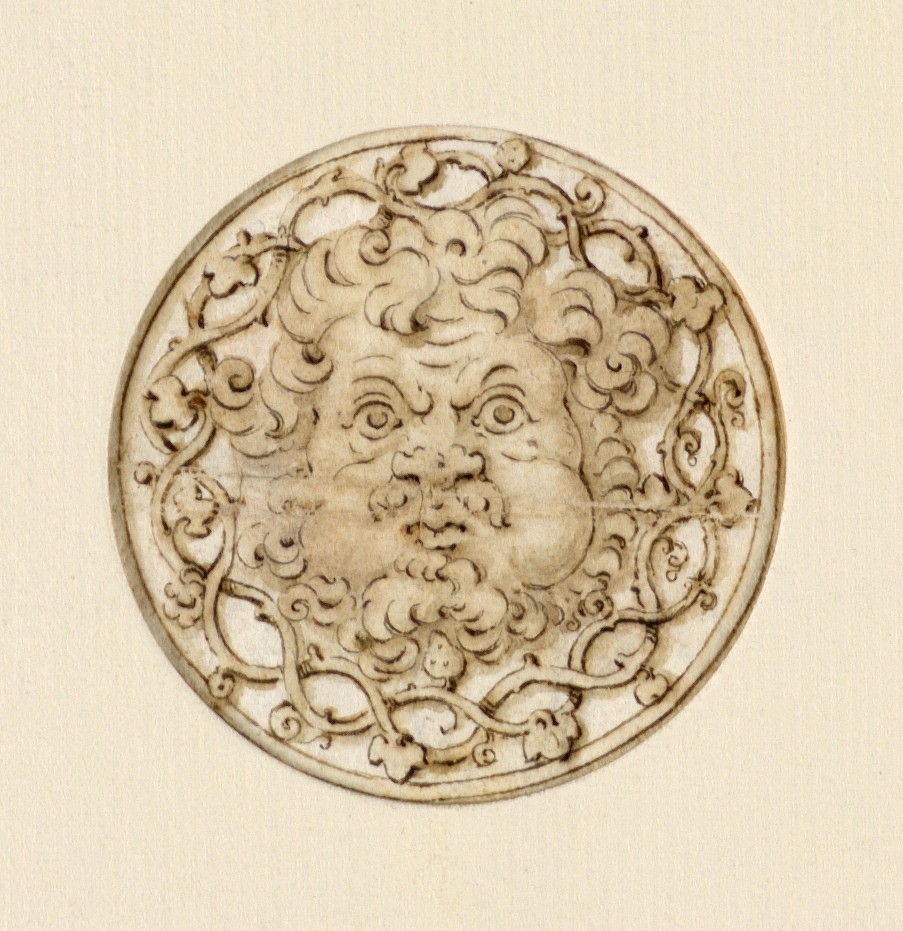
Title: Chased Silver Medallion
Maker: Hans Holbein the Younger, 1497/98 – 1543
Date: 1532–43
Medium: Pen and brown ink, brown wash Support: white laid paper
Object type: Drawing
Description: Square. Within a rondel, male grotesque, head, seen frontally, cheeks inflated, and flowing hair, and encircled by an intertwining vine meander. Verso: part of a figure sketch (another part on -3).